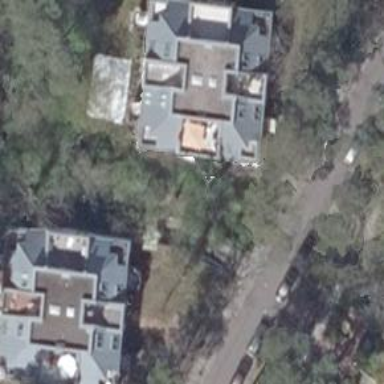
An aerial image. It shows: Quadruple saltbox shaped metal roof on apartment building.